Question: Say I make the following query expression:
'''
var clients =
(from c in Clients
where (c.Age == 20)
select new { c.FirstName, c.LastName }
).ToList();
'''
Calling clients.Dump() in Linqpad shows the following in the Results Panel:

Is there a way to rename the set's header, to let's say 'clients', instead of 'List<> (5 items)'?
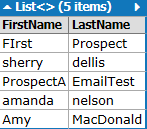
Answer: The header indicates the type, so you can't rename it without changing the collection type. Instead, you would normally call .Dump with a heading:
'''
clients.Dump ("clients")
'''
and then you get the list with a heading of 'clients'.